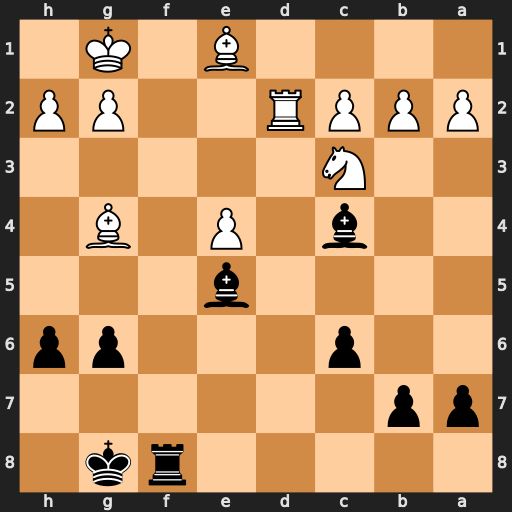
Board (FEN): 5rk1/pp6/2p3pp/4b3/2b1P1B1/2N5/PPPR2PP/4B1K1
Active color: b
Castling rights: -
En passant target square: -
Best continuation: Rf1#